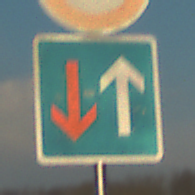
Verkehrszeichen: VorrangVorGegenverkehr
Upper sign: Geschwindigkeit60
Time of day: SunriseSunset
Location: Outdoor (RoadRail)
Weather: PartlyCloudy
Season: NotSpecified
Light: Natural